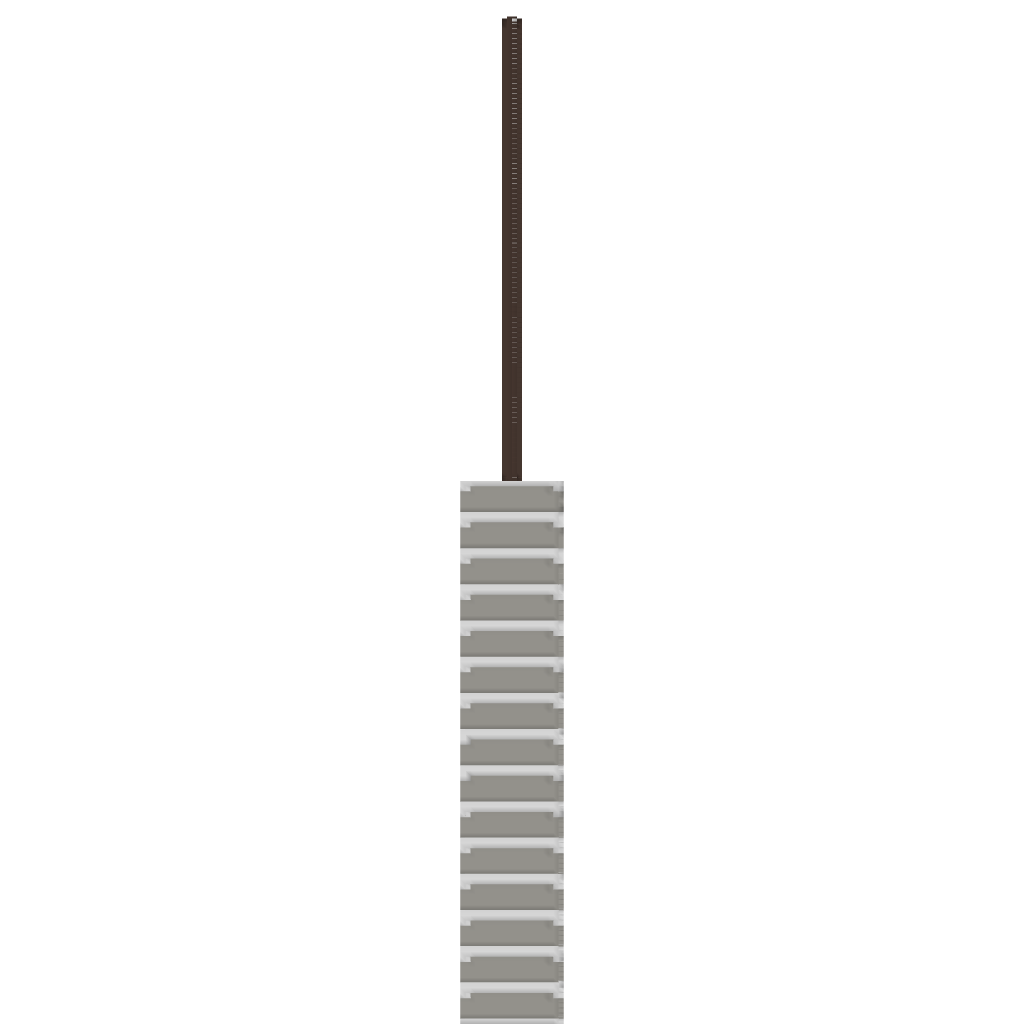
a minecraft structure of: Skyscraper